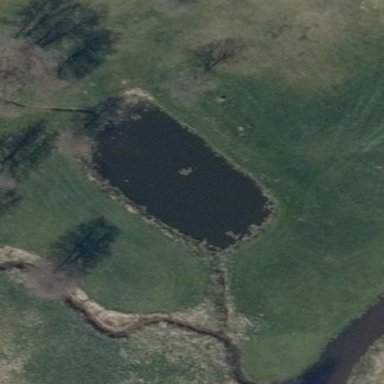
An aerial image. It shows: Peaceful pond surrounded by nature.